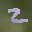
Label: 2